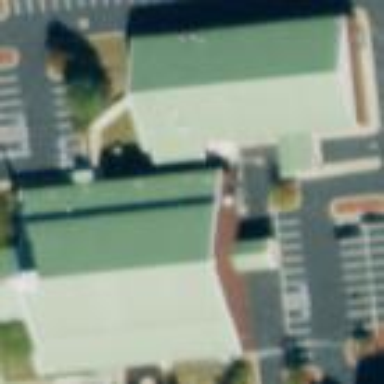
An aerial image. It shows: Beautiful church building.